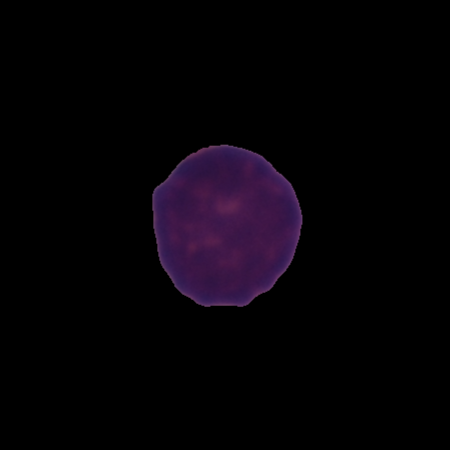
Label: healthy